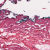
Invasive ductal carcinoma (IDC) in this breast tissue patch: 0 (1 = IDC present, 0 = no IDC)